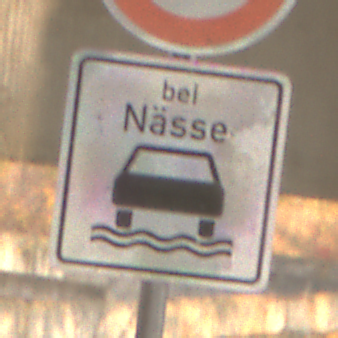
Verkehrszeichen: BeiNaesse
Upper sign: Geschwindigkeit70
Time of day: SunriseSunset
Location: Roofed (Suburban)
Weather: Clear
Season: NotSpecified
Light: Natural